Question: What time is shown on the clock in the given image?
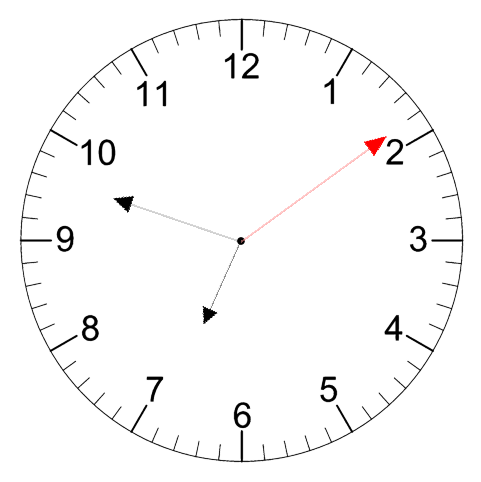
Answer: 06:48:09